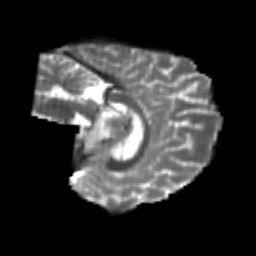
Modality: T2w
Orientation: sagittal
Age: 24
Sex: male
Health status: healthy
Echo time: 0.074 s